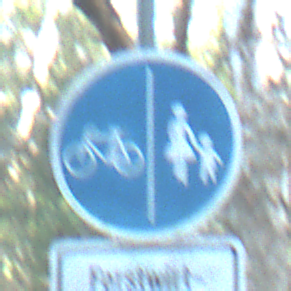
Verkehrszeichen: GetrennterRadUndGehwegRadwegLinks
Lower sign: BesondereFahrzeugeUndTransportgueter7
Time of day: MorningAfternoon
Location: Outdoor (Nature)
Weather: Clear
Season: NotSpecified
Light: Natural